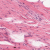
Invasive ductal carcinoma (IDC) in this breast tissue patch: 0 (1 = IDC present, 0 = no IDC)